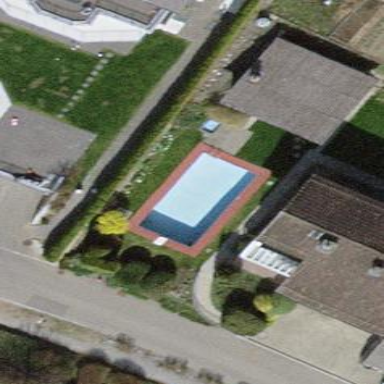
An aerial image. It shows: Swimming pool located in leisure land.